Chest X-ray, PA view. Patient: 62 years old, sex M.
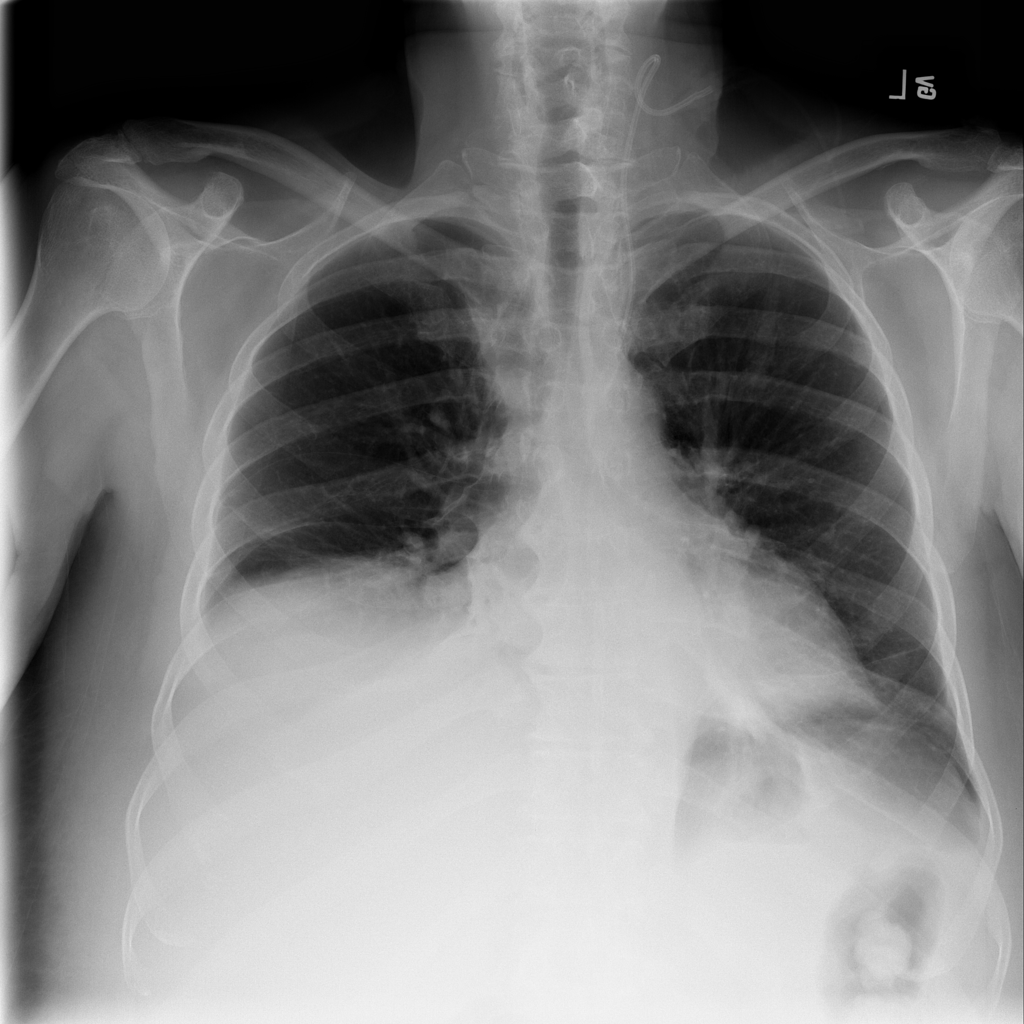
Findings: Atelectasis